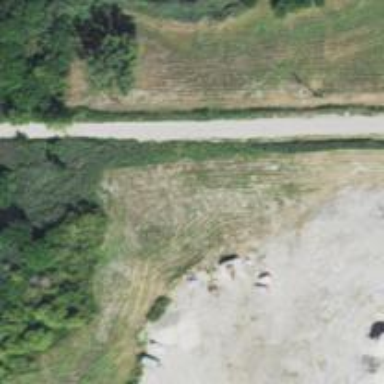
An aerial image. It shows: Culvert tunnel.